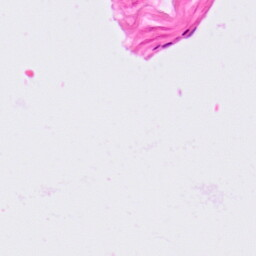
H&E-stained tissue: Lung